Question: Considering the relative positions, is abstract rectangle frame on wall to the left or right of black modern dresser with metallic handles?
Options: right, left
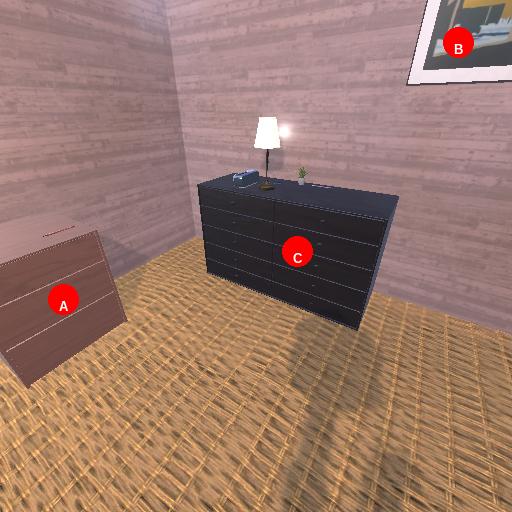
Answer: right